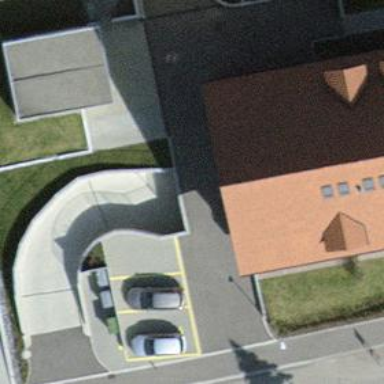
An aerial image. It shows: Parking entrance.